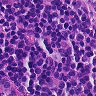
Metastatic tissue present: no